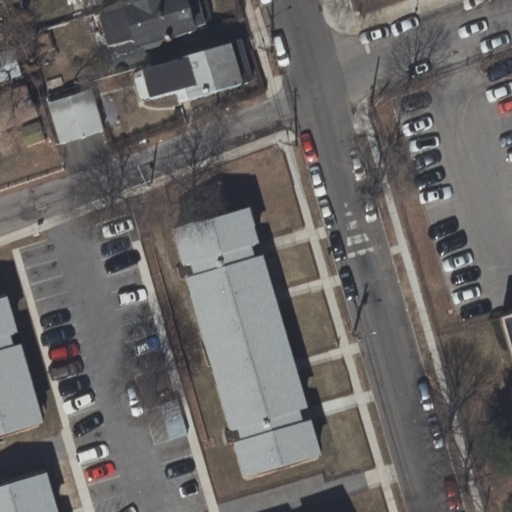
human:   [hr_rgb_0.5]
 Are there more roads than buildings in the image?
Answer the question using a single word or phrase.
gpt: yes

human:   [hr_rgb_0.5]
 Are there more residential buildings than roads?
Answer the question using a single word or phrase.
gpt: no

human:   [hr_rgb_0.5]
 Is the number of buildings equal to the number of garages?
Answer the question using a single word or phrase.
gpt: no

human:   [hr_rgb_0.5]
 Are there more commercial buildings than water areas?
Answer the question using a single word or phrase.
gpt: yes

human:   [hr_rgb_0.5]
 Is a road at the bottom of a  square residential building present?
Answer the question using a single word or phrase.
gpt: no

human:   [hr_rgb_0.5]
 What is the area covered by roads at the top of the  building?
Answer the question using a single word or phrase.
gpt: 0m2

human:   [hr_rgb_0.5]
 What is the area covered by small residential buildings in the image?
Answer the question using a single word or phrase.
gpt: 0m2

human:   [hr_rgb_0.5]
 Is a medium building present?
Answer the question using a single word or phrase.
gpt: no

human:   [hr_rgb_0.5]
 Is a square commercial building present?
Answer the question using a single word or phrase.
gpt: no

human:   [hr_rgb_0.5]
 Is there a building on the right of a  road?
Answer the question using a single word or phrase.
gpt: yes

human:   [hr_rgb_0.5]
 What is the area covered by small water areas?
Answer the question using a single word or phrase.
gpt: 0m2

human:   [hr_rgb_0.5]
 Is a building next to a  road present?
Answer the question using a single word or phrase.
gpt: yes

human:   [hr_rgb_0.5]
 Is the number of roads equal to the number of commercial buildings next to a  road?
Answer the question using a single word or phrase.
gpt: no

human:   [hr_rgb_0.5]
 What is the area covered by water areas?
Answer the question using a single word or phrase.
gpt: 0m2

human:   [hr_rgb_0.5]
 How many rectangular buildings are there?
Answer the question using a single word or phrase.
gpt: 1

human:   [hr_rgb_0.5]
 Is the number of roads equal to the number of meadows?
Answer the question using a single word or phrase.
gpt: no

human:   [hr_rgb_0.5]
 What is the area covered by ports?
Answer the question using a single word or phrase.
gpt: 0m2

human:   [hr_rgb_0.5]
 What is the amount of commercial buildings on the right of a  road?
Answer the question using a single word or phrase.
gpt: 1

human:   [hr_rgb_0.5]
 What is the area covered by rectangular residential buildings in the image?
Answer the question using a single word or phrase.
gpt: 0m2

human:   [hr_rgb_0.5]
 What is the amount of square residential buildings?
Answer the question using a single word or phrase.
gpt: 0

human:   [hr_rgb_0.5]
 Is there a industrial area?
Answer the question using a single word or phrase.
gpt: no

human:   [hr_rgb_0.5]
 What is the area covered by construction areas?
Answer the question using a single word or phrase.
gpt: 0m2

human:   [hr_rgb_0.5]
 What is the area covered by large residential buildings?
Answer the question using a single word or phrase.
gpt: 0m2

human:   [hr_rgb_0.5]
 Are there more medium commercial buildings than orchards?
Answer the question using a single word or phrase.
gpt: no

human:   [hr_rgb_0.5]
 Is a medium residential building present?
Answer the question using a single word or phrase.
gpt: no

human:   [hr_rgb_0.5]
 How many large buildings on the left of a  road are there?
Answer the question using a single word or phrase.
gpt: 0

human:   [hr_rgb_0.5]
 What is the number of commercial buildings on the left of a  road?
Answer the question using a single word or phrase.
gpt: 0

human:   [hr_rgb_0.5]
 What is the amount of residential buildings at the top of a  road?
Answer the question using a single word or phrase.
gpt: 0

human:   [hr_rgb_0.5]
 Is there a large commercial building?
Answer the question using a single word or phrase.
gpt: yes

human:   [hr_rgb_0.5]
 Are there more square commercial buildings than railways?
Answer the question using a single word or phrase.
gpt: no

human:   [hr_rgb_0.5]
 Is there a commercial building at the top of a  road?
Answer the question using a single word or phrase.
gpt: no

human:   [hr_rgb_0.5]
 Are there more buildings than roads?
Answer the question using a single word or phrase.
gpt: no

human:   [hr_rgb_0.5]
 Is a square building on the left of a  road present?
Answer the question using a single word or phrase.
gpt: no

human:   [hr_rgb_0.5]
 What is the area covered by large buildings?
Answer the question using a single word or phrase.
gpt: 3205m2

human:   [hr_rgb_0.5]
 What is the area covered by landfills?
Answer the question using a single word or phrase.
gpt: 0m2

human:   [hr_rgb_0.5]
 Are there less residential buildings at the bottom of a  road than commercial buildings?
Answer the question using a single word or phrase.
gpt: yes